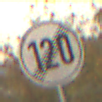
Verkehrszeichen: EndeGeschwindigkeit120
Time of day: SunriseSunset
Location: Outdoor (Nature)
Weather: PartlyCloudy
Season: NotSpecified
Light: Natural